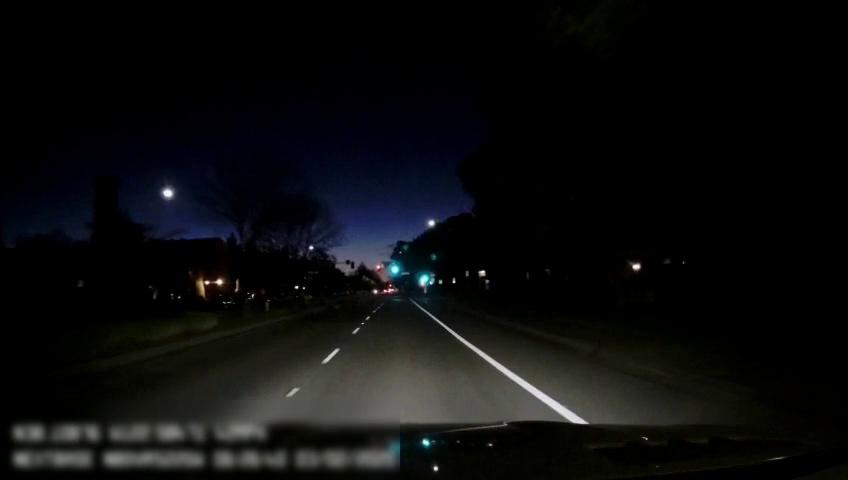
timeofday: Night
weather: Cloudy
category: Drivable Space
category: Lanes | Current Lane
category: Lanes | Current Lane